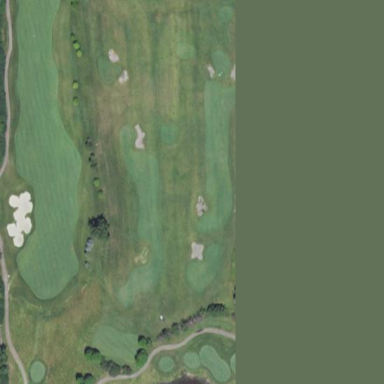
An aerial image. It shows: Area of rough grass used for golf.